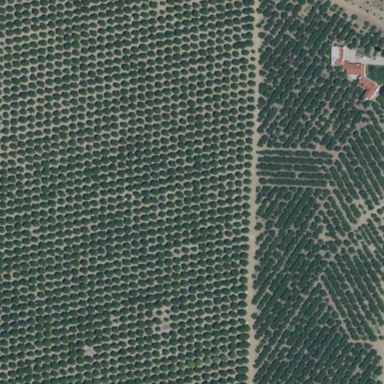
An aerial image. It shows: Orange orchard with beautiful orange trees.